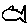
Label: fish